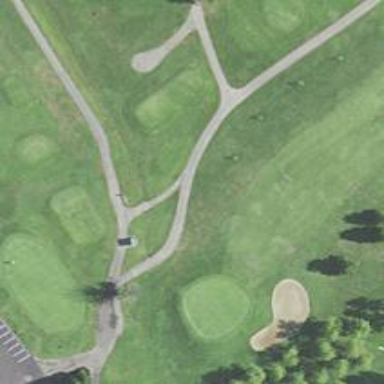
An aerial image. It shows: Path designed for golf carts.